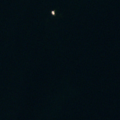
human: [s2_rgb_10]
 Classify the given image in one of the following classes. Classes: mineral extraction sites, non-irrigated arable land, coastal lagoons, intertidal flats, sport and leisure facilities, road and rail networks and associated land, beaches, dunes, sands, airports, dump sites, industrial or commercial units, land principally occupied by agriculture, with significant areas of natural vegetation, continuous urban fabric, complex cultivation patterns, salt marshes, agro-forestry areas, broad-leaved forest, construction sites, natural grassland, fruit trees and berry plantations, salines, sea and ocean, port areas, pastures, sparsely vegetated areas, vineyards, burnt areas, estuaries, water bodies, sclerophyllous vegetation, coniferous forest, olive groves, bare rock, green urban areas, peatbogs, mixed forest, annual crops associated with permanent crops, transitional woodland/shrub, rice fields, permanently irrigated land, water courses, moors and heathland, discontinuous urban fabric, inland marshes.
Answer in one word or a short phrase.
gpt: sea and ocean